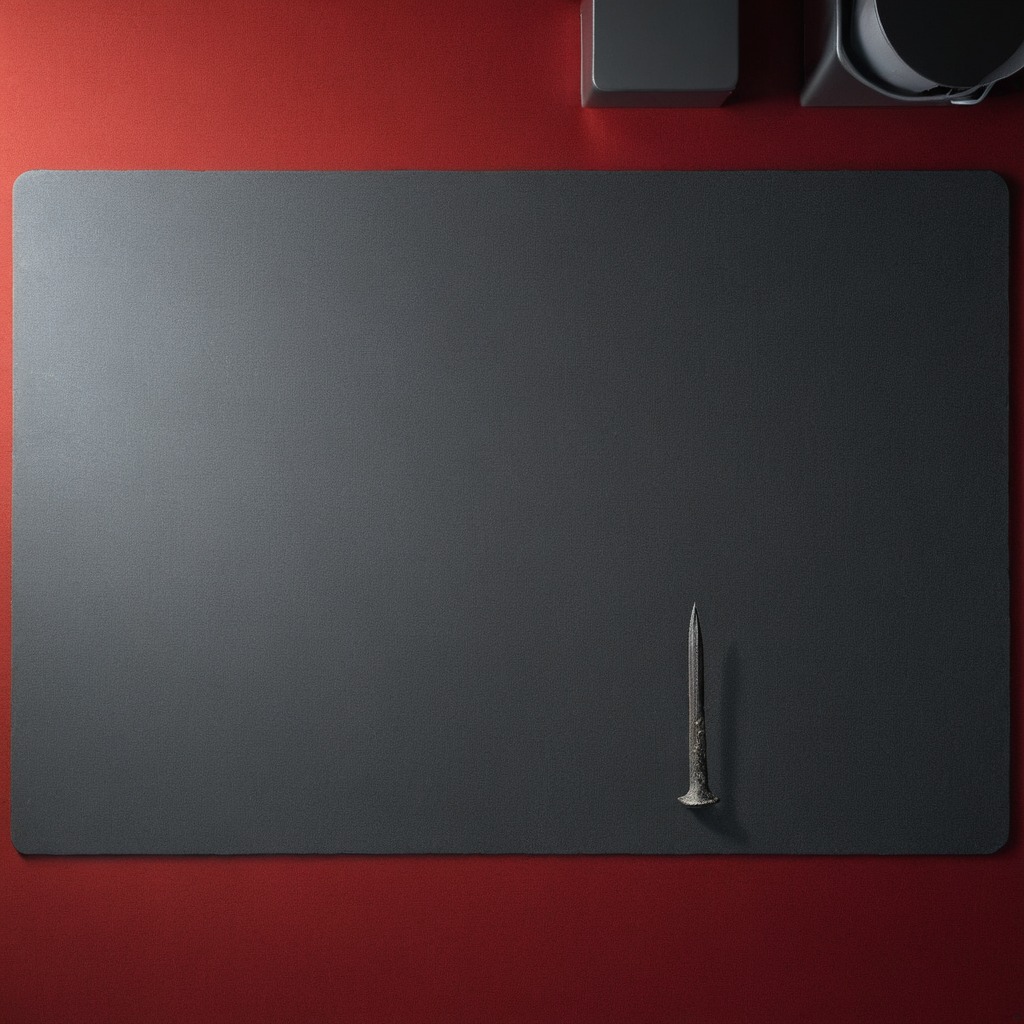
A nail is lying on a clean granite tabletop.